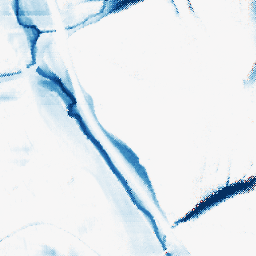
Category: morphological
Decomposition family: morphological_rect
Decomposition parameters: operation: closing
width: 50
height: 20
Upsampling method: regularized
Upsampling parameters: scale: 4
lambda_reg: 0.1
Upsampling scale: 4